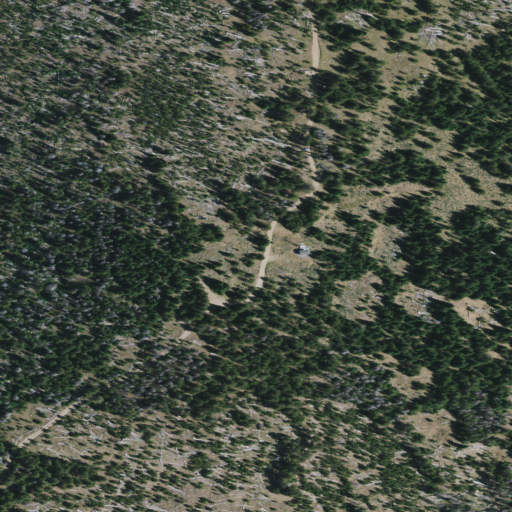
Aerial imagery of mountain in Oregon named Sheep Mountain containing evergreen forest, shrub, grassland, and open development